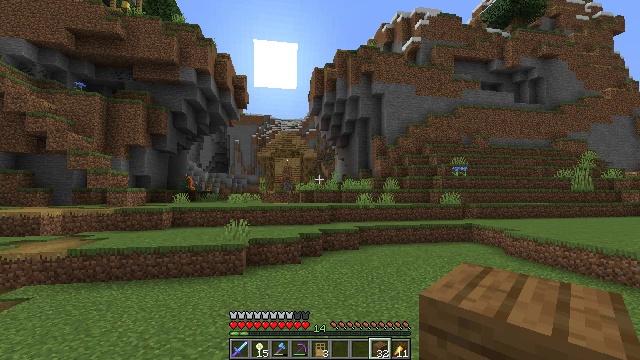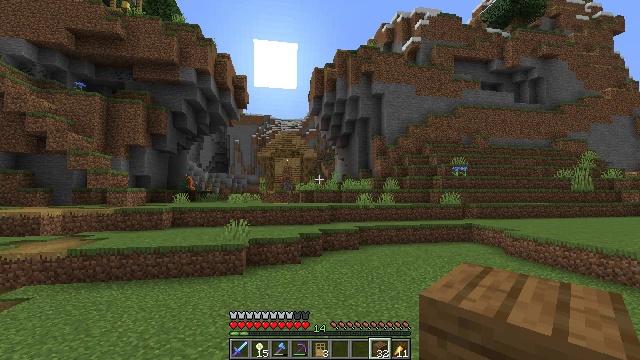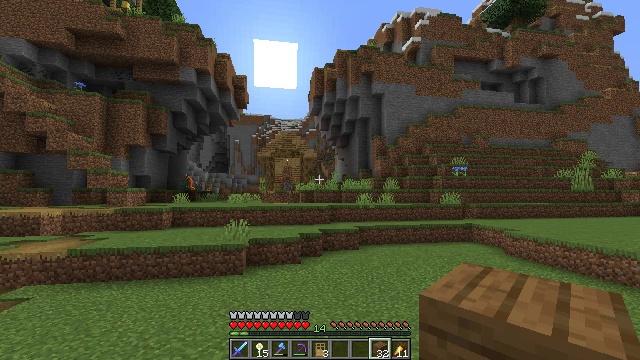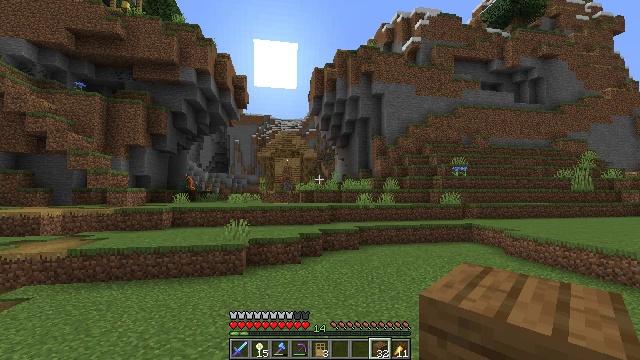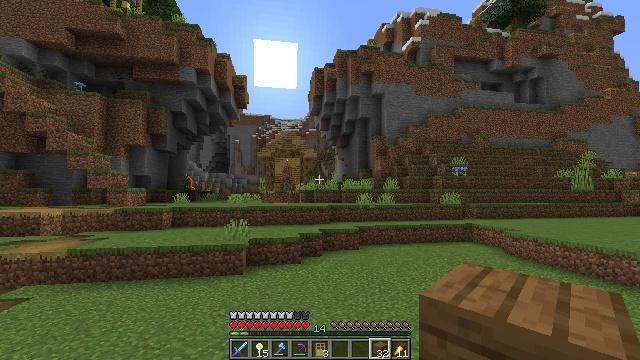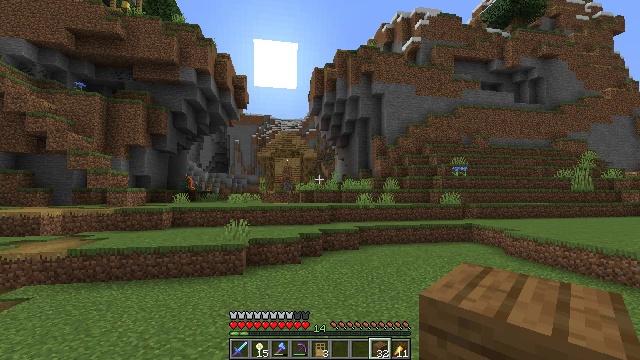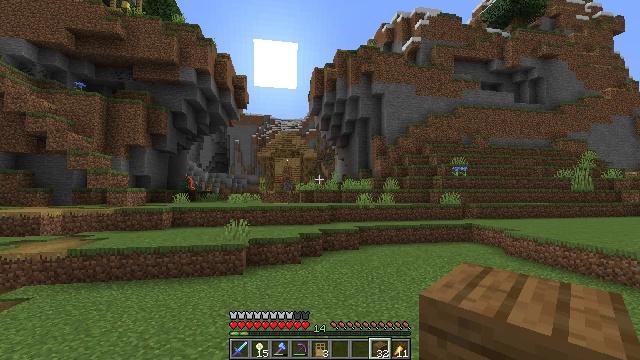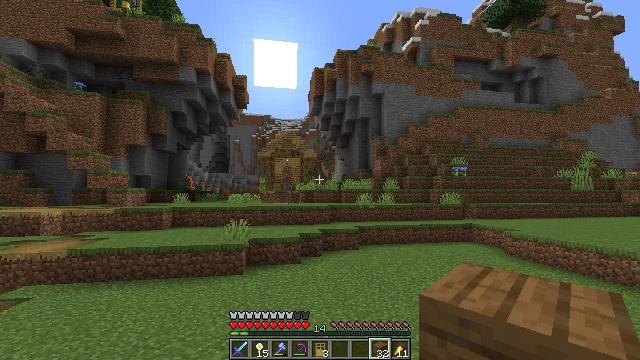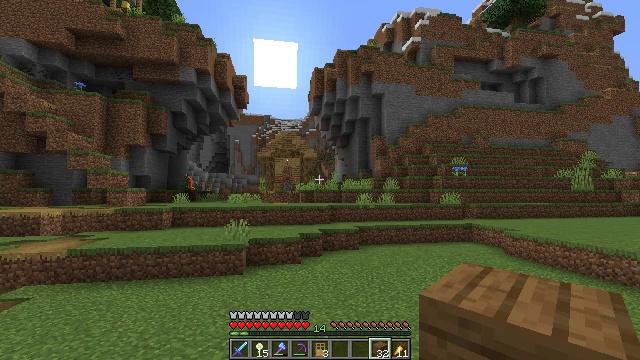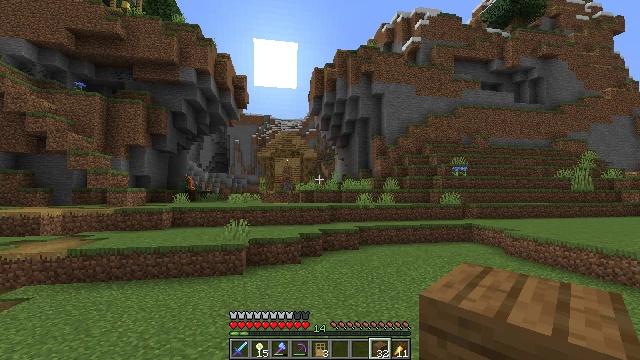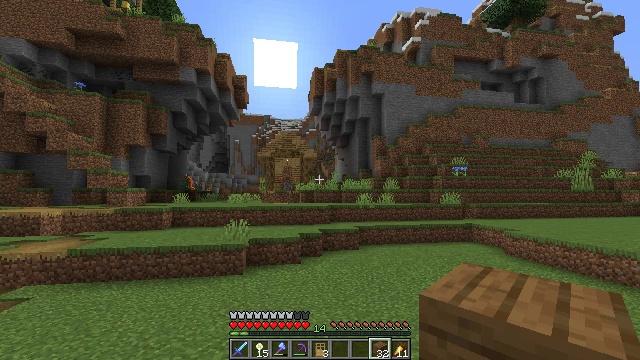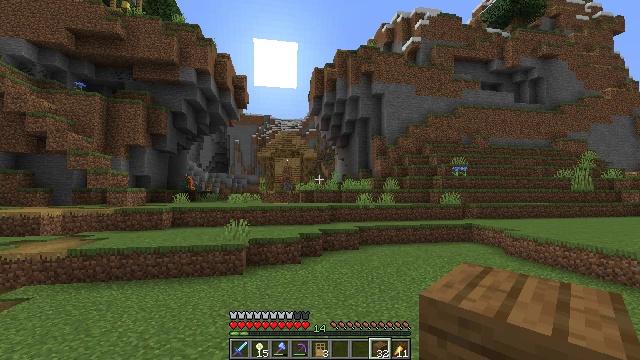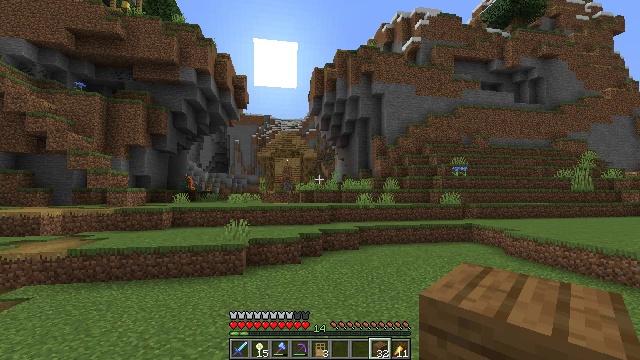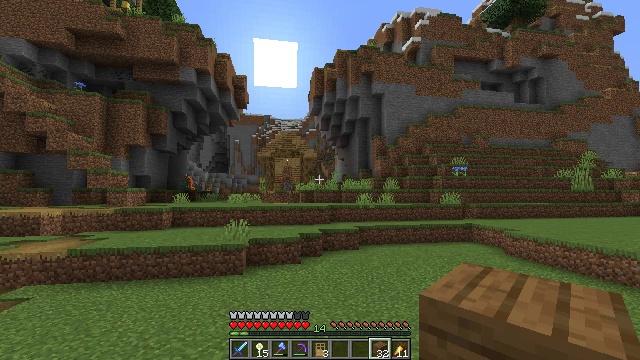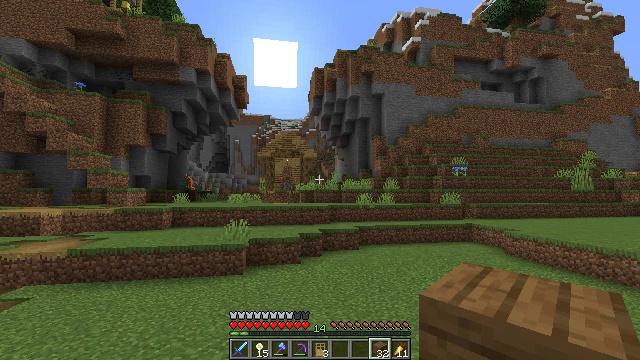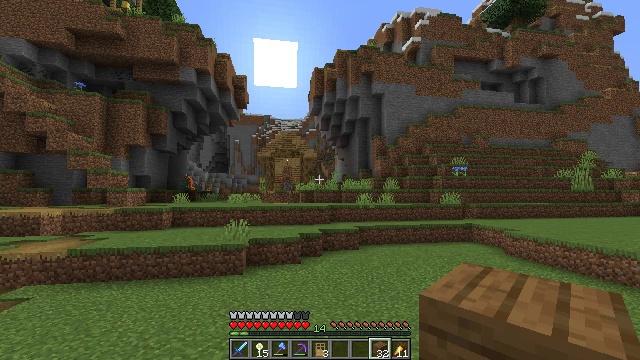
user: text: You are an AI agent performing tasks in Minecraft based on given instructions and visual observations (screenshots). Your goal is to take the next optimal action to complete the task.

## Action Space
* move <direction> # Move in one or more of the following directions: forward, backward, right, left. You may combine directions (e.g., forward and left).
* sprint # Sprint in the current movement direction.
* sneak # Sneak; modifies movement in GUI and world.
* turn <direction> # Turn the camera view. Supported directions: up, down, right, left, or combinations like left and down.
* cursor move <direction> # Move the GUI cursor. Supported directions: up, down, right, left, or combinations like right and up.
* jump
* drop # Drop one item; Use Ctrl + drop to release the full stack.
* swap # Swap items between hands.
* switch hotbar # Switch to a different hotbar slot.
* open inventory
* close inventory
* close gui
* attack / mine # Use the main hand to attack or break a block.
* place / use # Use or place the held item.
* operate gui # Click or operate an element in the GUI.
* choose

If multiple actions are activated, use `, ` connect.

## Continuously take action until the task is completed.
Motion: motion action
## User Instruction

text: Clear away tall grass.
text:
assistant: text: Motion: no_op
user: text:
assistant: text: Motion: no_op
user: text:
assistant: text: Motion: no_op
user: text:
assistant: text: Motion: no_op
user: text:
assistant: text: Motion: no_op
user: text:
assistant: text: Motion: no_op
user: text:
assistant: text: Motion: no_op
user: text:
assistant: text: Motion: no_op
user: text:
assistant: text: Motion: no_op
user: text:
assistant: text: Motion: no_op
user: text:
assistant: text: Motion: no_op
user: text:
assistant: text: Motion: no_op
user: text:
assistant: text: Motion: no_op
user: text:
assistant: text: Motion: no_op
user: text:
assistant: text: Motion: no_op
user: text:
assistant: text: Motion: no_op
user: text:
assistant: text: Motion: no_op
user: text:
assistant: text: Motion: no_op
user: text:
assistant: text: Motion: no_op
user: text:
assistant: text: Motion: no_op
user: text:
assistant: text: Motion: no_op
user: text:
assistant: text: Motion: no_op
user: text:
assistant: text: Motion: no_op
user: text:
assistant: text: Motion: no_op
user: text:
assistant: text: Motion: no_op
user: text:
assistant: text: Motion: no_op
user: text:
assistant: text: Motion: no_op
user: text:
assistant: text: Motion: no_op
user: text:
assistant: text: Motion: no_op
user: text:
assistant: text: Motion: no_op